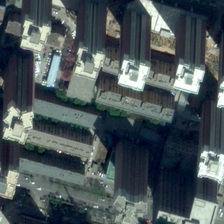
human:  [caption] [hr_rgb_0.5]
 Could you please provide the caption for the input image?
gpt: many buildings are in a commercial area .

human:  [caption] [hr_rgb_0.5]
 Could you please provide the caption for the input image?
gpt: many buildings are in a commercial area .

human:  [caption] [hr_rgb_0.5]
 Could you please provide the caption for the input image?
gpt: many buildings are in a commercial area .

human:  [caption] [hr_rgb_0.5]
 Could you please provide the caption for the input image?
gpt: many buildings are in a commercial area .

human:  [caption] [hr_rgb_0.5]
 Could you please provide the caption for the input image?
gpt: many buildings are in a commercial area .